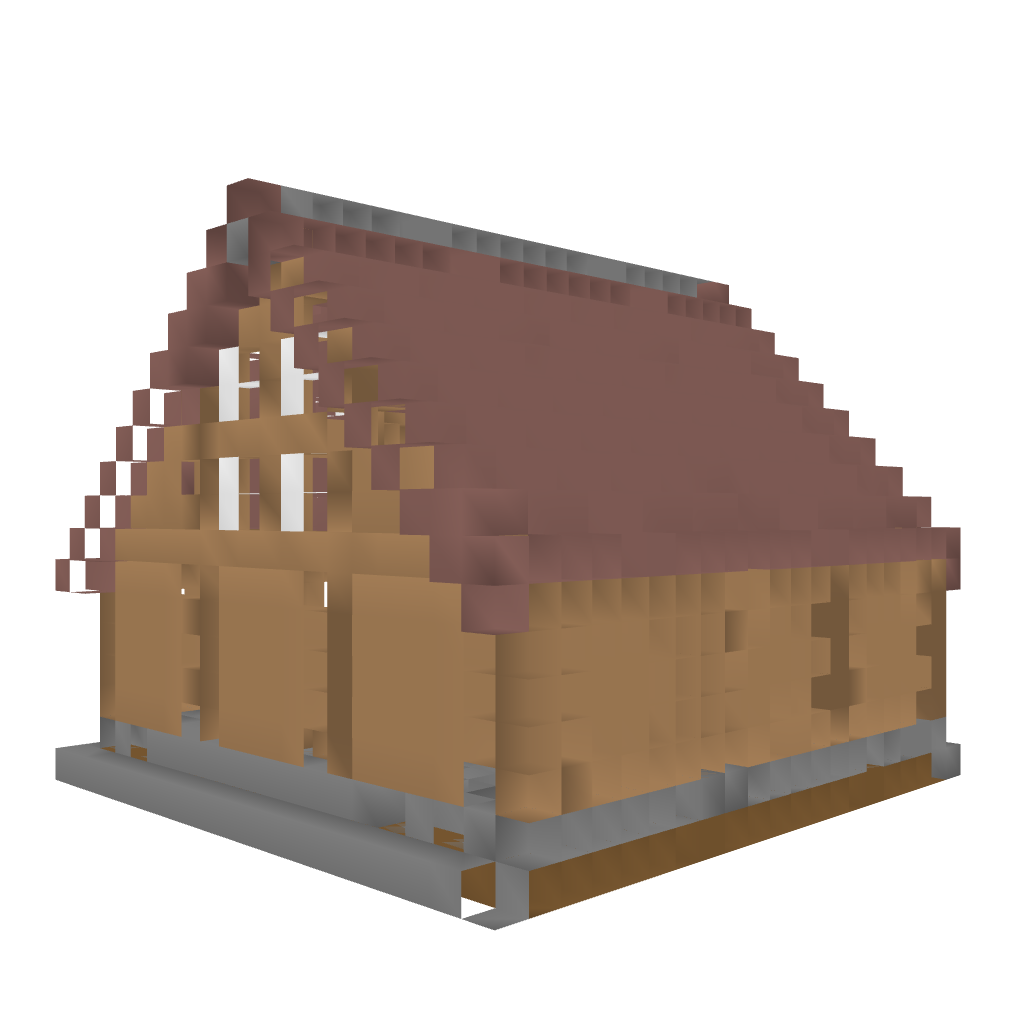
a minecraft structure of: Barn_Large high quality